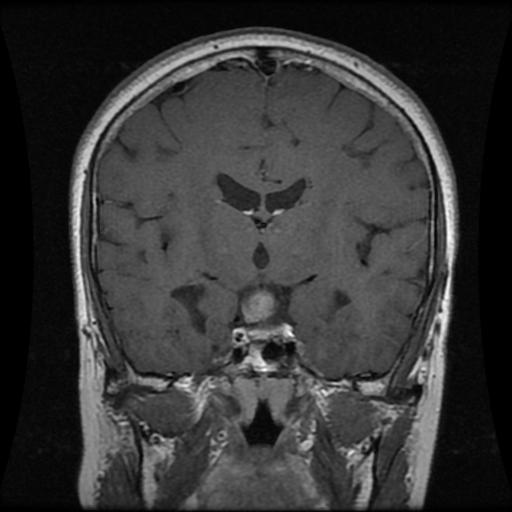
Label: pituitary